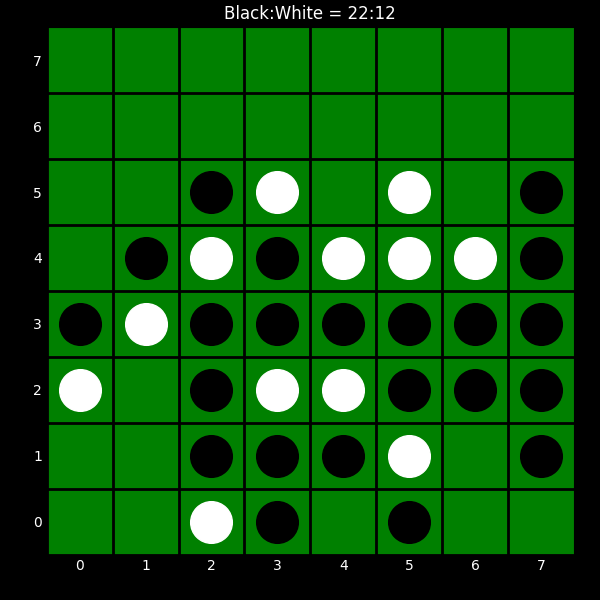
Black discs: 22
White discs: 12